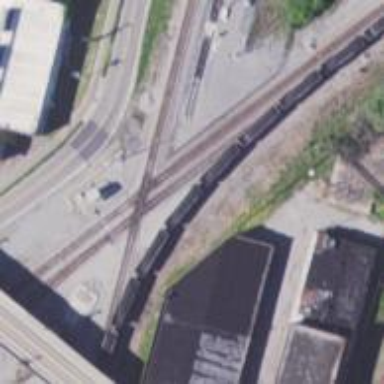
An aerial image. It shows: Railway crossing.